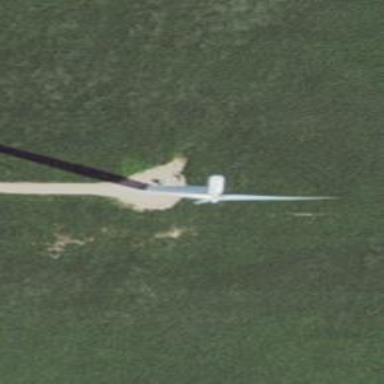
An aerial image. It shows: Wind power generator with wind turbines.